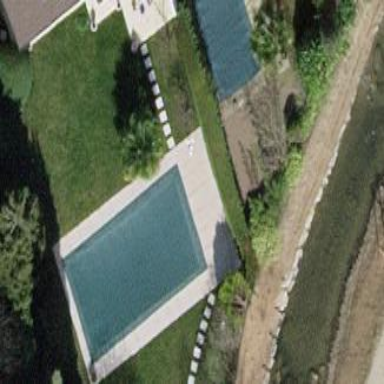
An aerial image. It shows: Swimming pool located in leisure land.